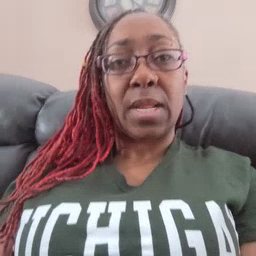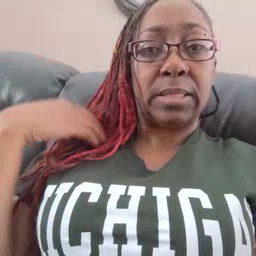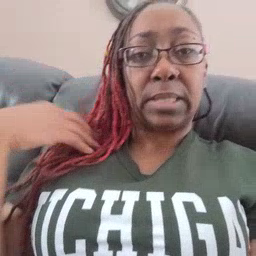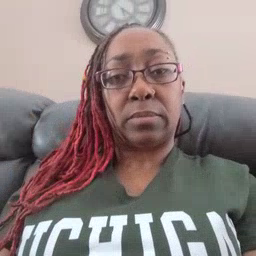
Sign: outside